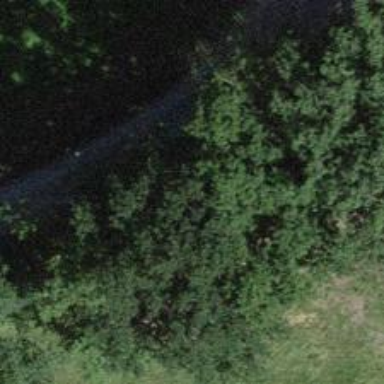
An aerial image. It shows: Row of trees in natural setting.